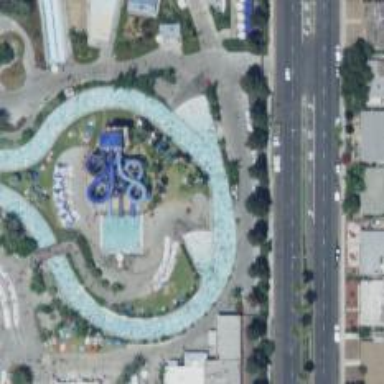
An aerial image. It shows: Water slide attraction.